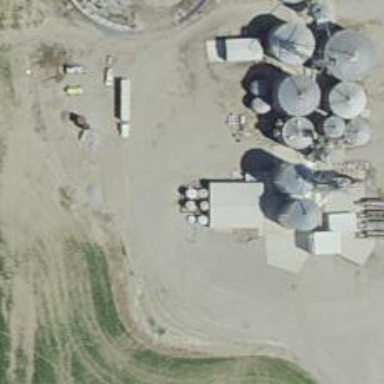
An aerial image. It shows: Silo.